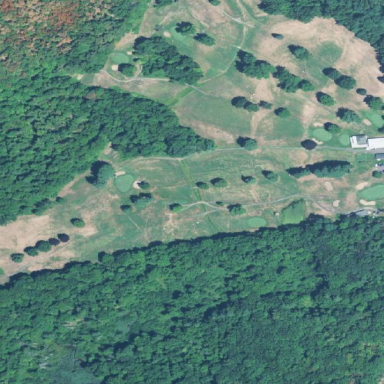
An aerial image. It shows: Golf course surrounded by greenery.